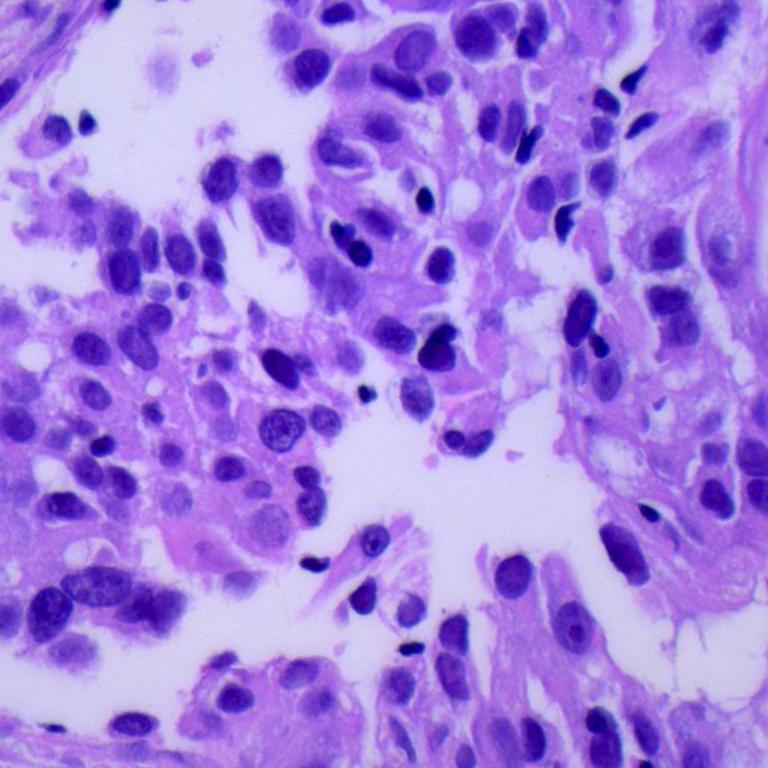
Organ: lung
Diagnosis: adenocarcinomas